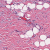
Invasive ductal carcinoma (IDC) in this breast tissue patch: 1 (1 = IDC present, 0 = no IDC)